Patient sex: M
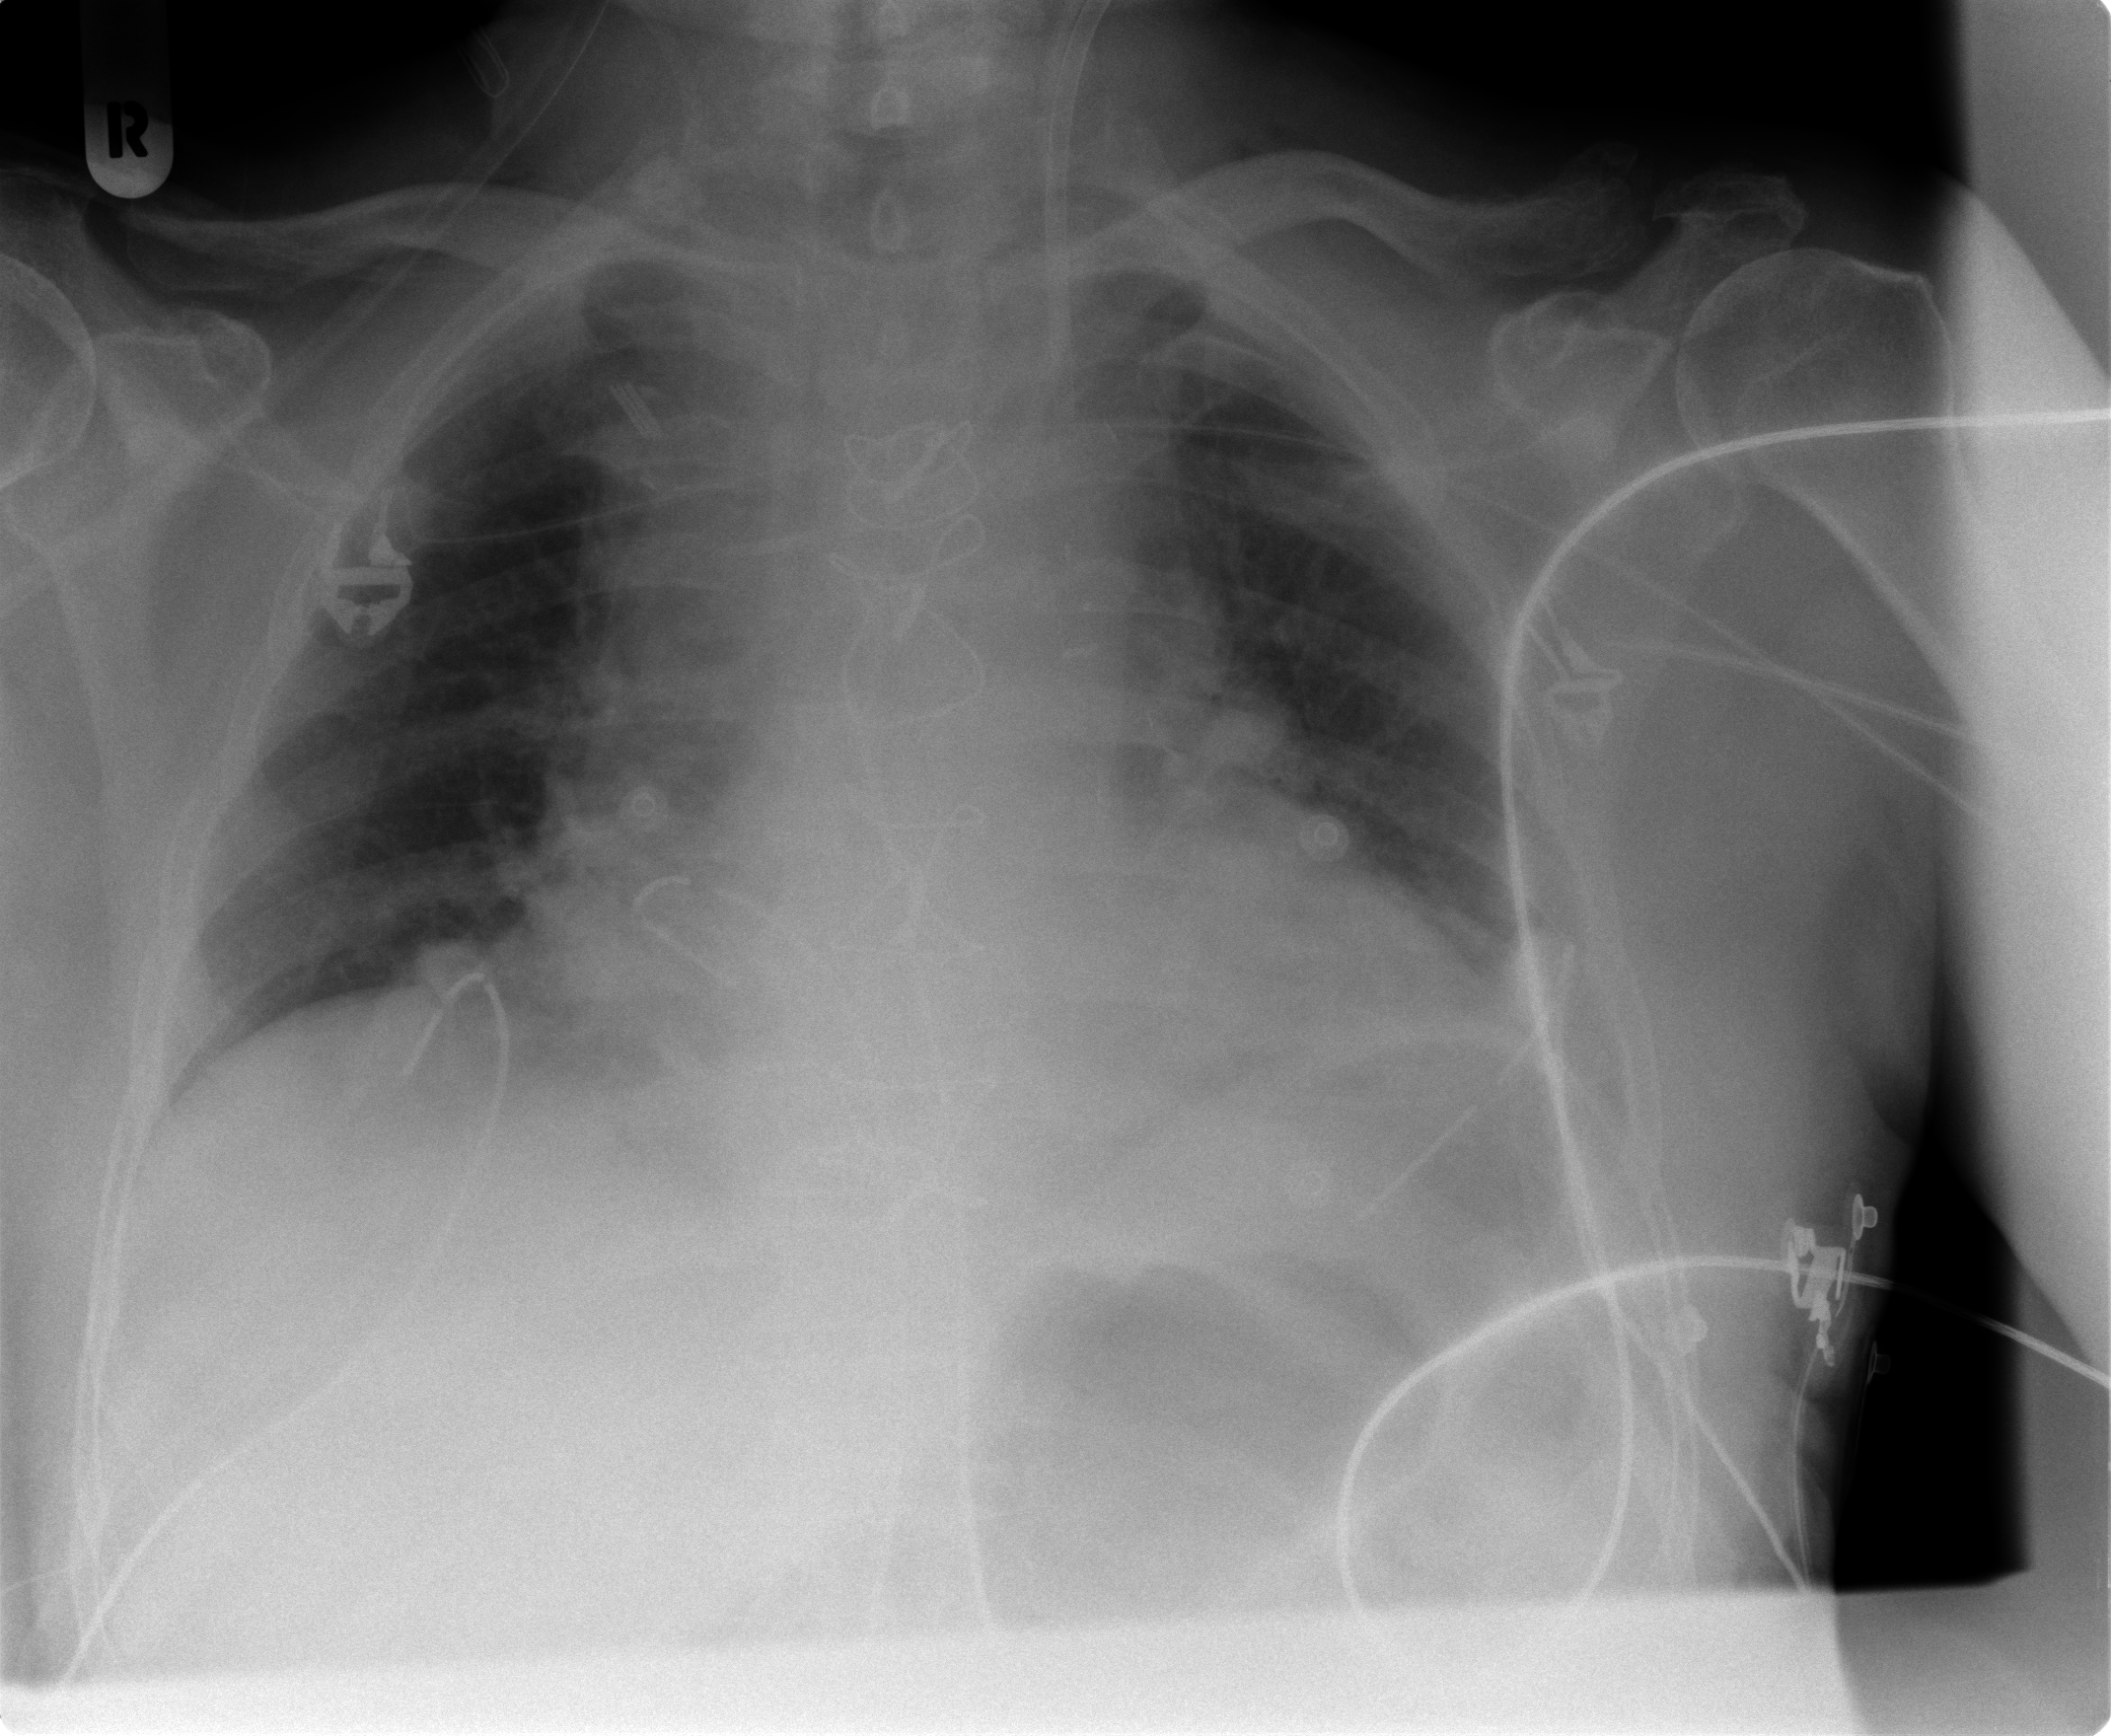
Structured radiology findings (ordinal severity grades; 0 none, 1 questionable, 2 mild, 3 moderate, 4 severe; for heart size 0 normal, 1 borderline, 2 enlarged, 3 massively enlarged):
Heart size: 0
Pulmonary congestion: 1
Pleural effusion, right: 1
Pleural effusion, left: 0
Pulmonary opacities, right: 0
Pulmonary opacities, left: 0
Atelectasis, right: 1
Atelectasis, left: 1